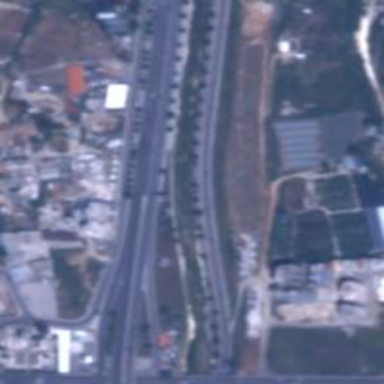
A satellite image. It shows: Motorway junction.